Interaction volume radius: 5 \u00c5
Interaction volume height: 25 \u00c5
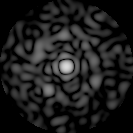
Disorder parameter: 0.8109